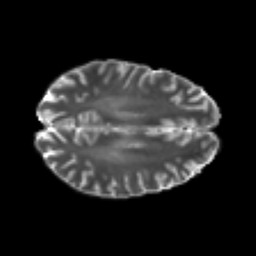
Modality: T2w
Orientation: axial
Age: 32
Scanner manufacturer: philips
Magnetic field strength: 3 T
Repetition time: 8.6 s
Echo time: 0.127 s